Interaction volume radius: 5 \u00c5
Interaction volume height: 15 \u00c5
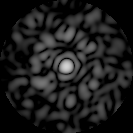
Disorder parameter: 0.8192